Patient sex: F
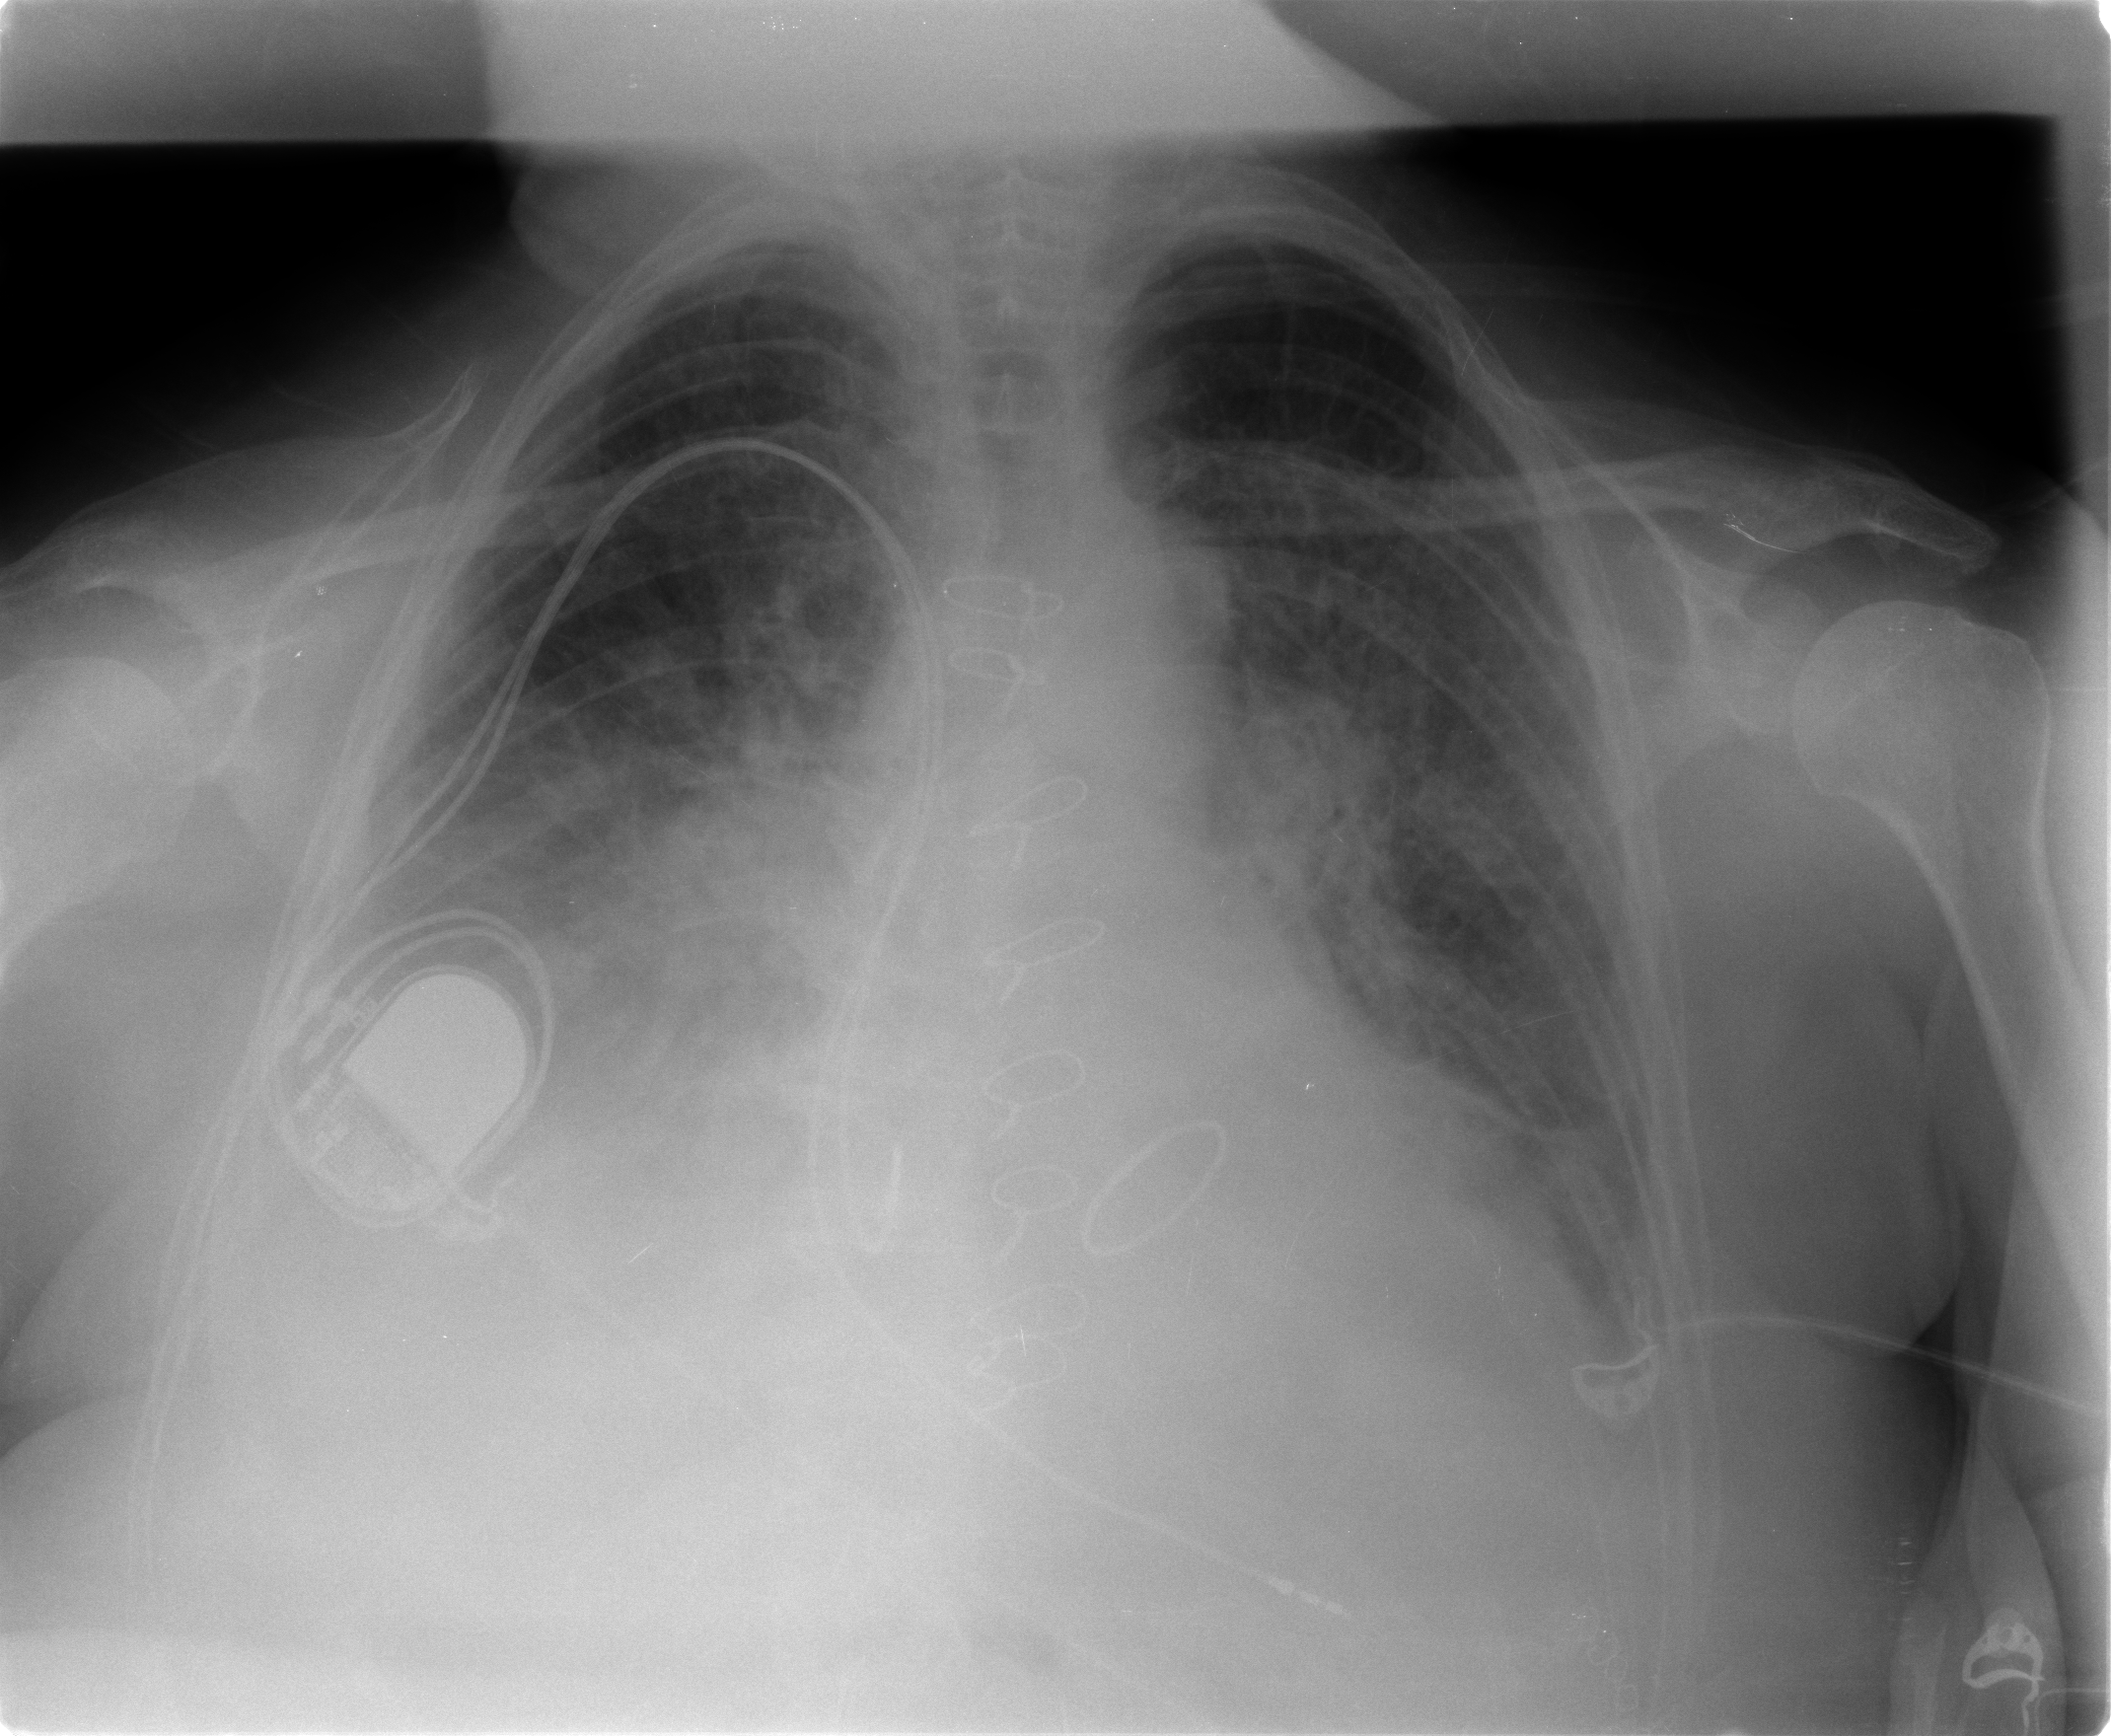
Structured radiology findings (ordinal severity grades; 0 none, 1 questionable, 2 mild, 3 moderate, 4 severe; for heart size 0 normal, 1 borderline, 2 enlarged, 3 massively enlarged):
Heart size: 0
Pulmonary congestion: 2
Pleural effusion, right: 2
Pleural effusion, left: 0
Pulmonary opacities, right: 3
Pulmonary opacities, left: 2
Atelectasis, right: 2
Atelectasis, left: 2